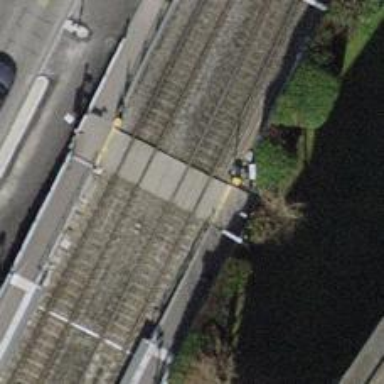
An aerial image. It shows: Railway crossing with lights and full barrier.